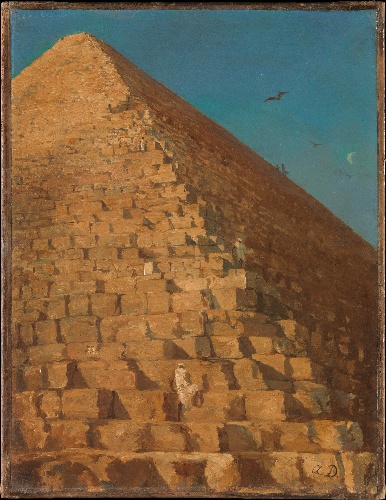
Title: The Great Pyramid, Giza
Artist: Adrien Dauzats
Artist bio: French, Bordeaux 1804–1868 Paris
Date: 1830 or later
Object type: Painting
Classification: Paintings
Medium: Oil on canvas
Dimensions: 16 7/8 × 13 in. (42.9 × 33 cm)
Department: European Paintings
Credit line: Gift of Kenneth Jay Lane, 2015
Accession year: 2015
Repository: Metropolitan Museum of Art, New York, NY
Tags: Orientalist|Pyramids